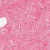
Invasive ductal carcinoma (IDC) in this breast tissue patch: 0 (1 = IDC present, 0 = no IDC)